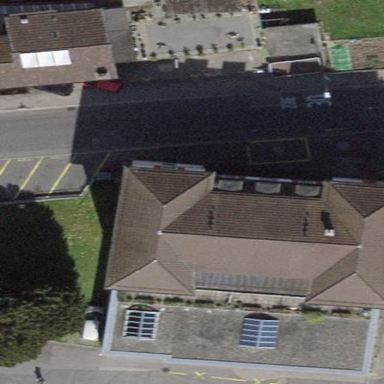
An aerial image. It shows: Building that serves as post office.